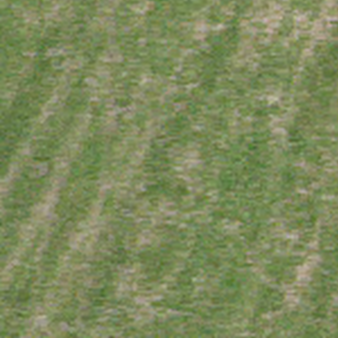
Label: other